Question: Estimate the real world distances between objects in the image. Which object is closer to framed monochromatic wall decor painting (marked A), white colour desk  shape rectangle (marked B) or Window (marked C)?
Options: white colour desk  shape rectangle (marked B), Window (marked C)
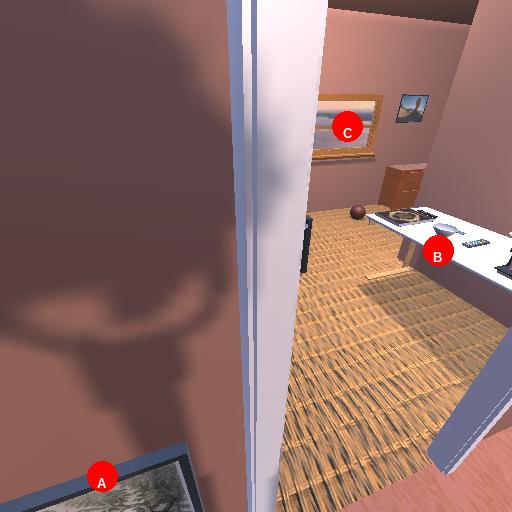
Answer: white colour desk  shape rectangle (marked B)